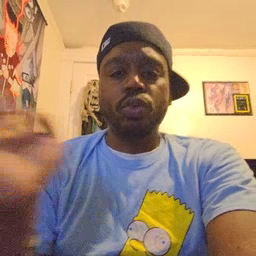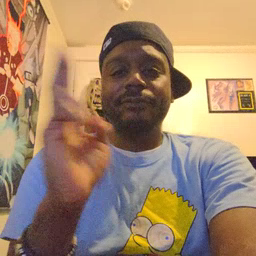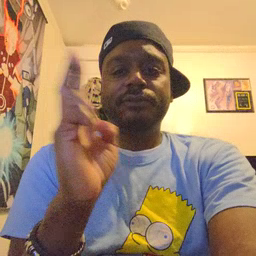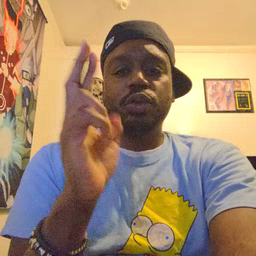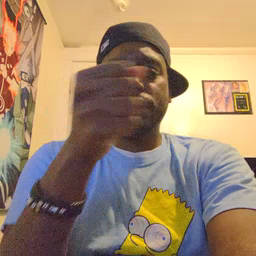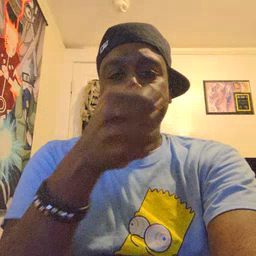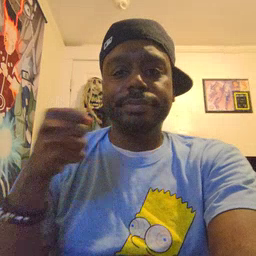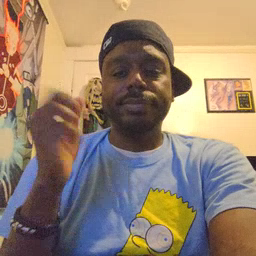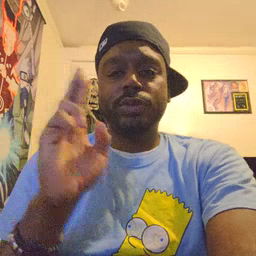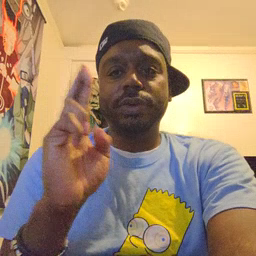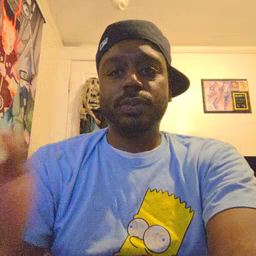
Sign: refrigerator